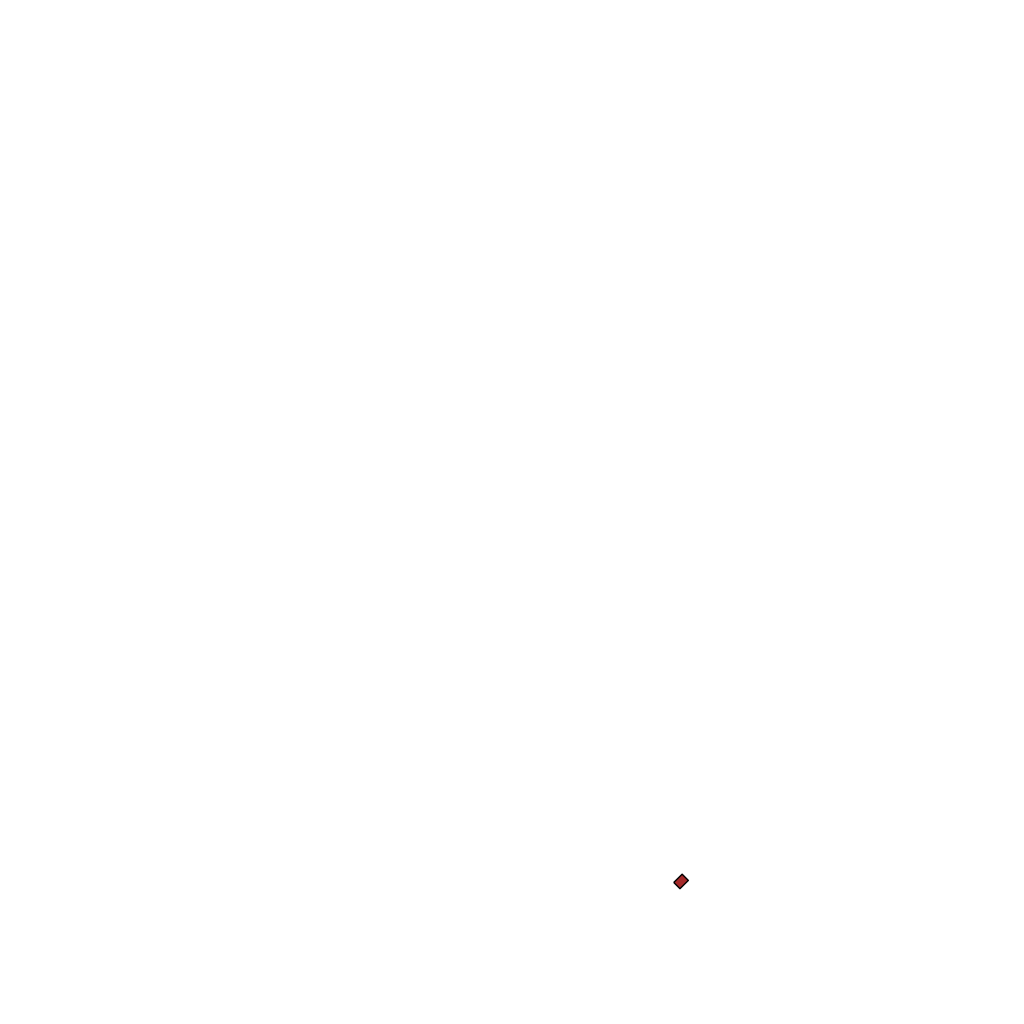
Tags: overhead vector_map, recreation, residential, density_5, Facility, 1.0 km²